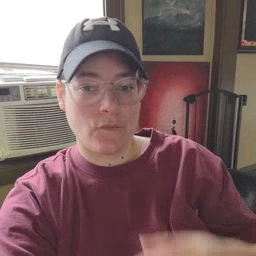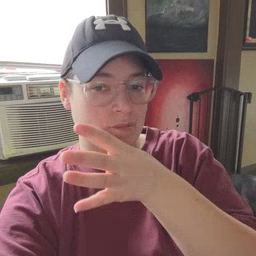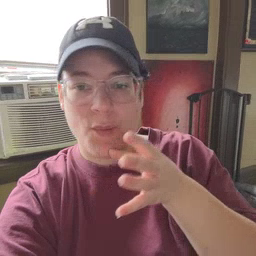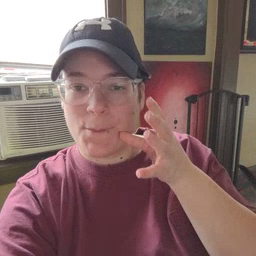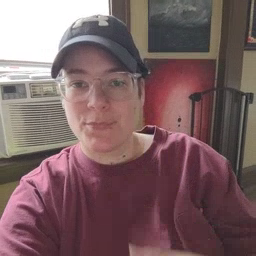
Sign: farm